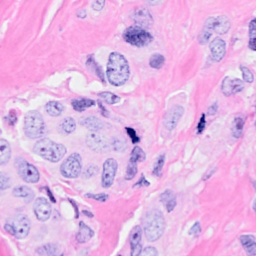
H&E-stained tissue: Breast